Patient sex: F
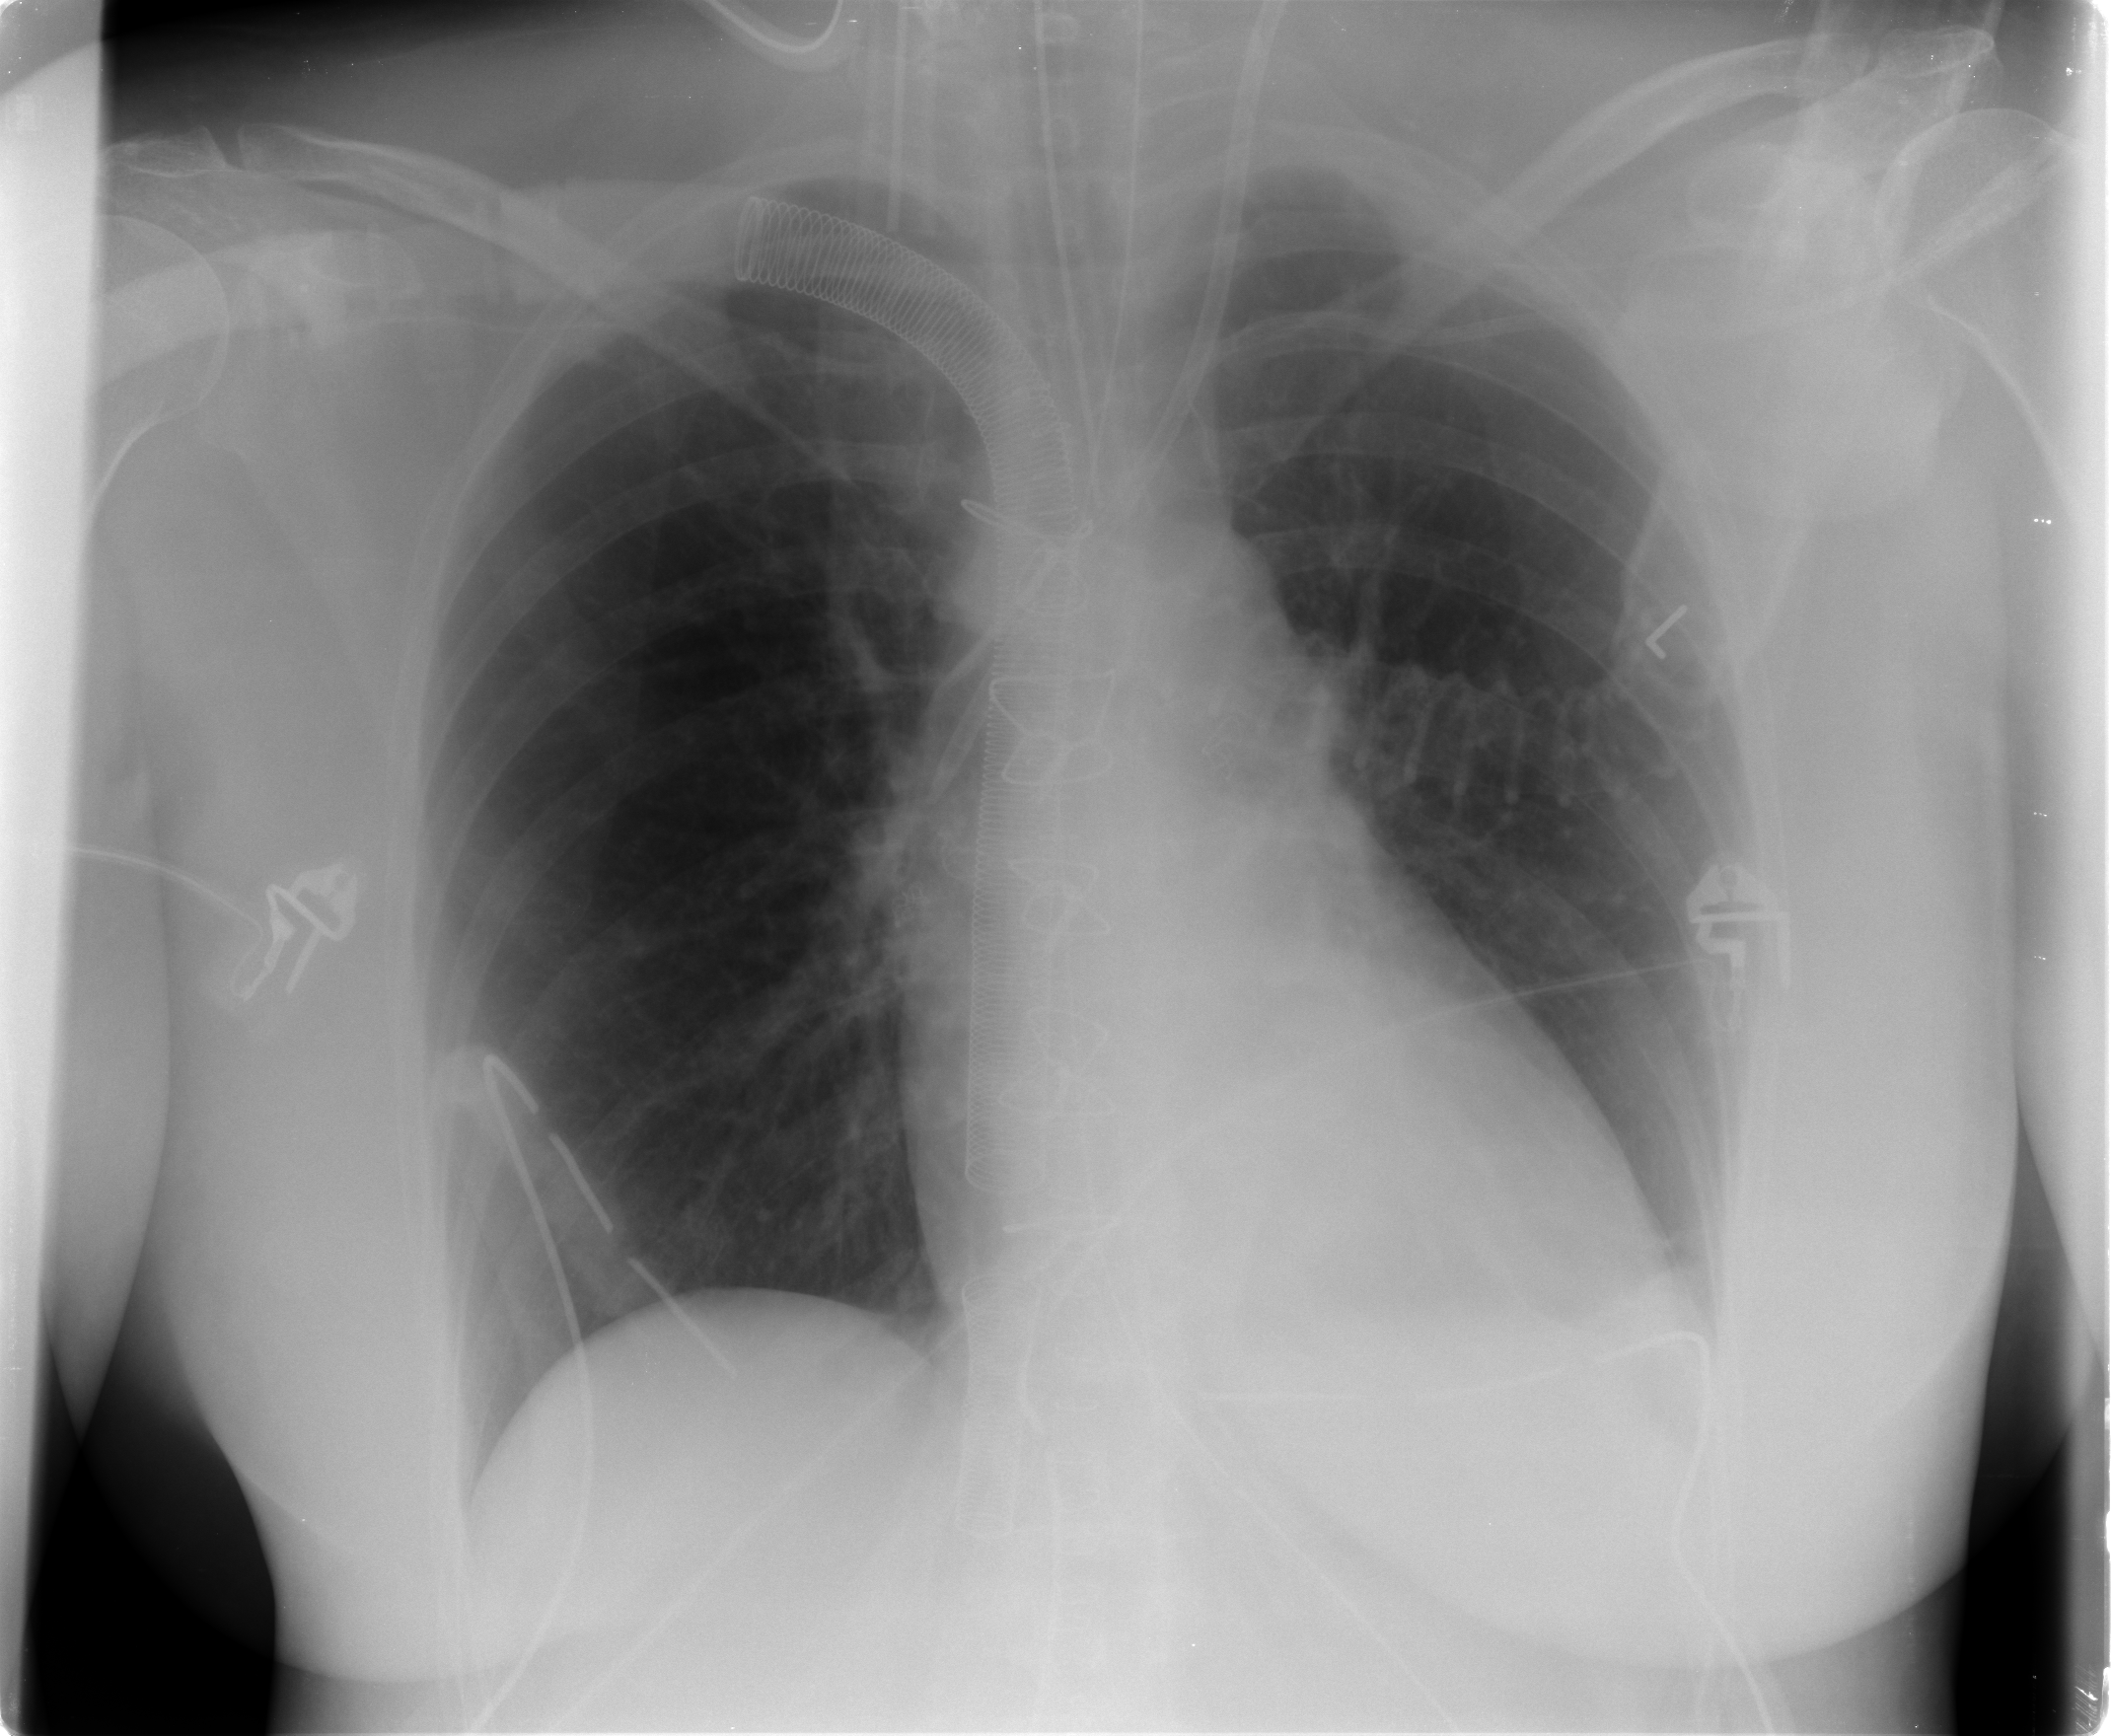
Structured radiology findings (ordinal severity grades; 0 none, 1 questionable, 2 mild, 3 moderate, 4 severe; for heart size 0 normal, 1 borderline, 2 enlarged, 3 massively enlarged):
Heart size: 1
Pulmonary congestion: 1
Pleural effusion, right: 0
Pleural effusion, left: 1
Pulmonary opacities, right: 0
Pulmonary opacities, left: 0
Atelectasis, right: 0
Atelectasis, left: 2